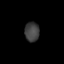
Tissue: skin
Cell type: Fibroblasts
Senescence score: 0.7571
Nuclear area (px): 281
Mean DAPI intensity: 63.06